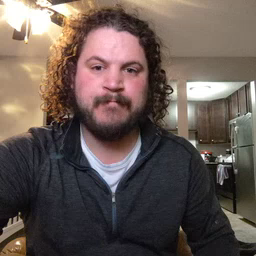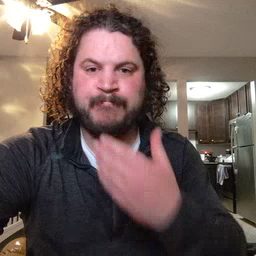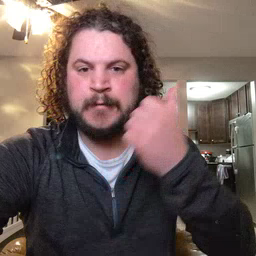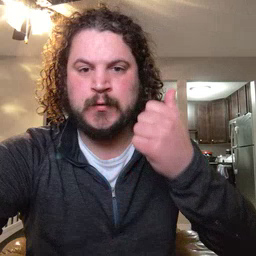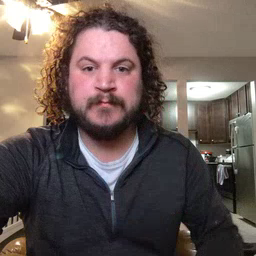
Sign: better